Question: Silverlight 4 / .NET 4
I have a 'ComboBox', a 'Textbox' and a 'NumericUpDown'.
'''
<StackPanel Margin="10">
<ComboBox SelectionChanged="cmbChanged" Margin="3">
<ComboBoxItem Content="A" />
<ComboBoxItem Content="B" />
</ComboBox>
<TextBox x:Name="txt" TextChanged="txtChanged" Margin="3"/>
<CheckBox x:Name="chk" Checked="chkChecked" Unchecked="chkChecked" Content="Check box" Margin="3"/>
<ListBox x:Name="lst" Height="100" Margin="3"/>
</StackPanel>
'''
A list is for debugging purposes.
Note that there are event handlers for 'TextBox.TextChanged', 'CheckBox.Checked', 'CheckBox.Unchecked' and 'ComboBox.SelectionChanged'.
Here are the handlers:
'''
private void cmbChanged(object sender, SelectionChangedEventArgs e)
{
lst.Items.Clear();
txt.Text = (sender as ComboBox).SelectedIndex.ToString();
chk.IsChecked = !chk.IsChecked;
}
private void txtChanged(object sender, TextChangedEventArgs e)
{
lst.Items.Add("Text Changed");
}
private void chkChecked(object sender, RoutedEventArgs e)
{
bool? chk = (sender as CheckBox).IsChecked;
lst.Items.Add("CheckBox Changed to " + chk);
}
'''
In the combobox's event handler, I set the text in the textbox setting the check state of the checkbox. However, if you take a look at the picture below, you will see that the event handler for the 'CheckBox.Checked' gets called before 'TextBox.TextChanged'.

The problem is obviously in the asynchronous execution of the TextBox.TextChanged event, <URL>:
> The TextChanged event is asynchronous. The event cannot be canceled.
I really they are changed.
Is there any simple way to achieve what I need?
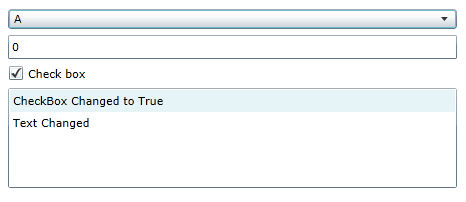
Answer: Perhaps it might be better to call your piece of business logic directly, instead of relying on the event handlers. You can always remove and add the EventHandler in case you don't want to hit that trigger in your particular situation:
'''
//Remove event handlers:
CheckBox.Checked -= chkChecked;
TextBox.TextChanged -= txtChanged;
//Call your business stuff here
//You can also 'safely' set values on your textbox and
//checkbox since they wont trigger events now.
//Re-add event handlers, so they react on user input again:
CheckBox.Checked += chkChecked;
TextBox.TextChanged += txtChanged;
'''